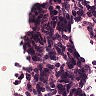
Metastatic tissue present: no